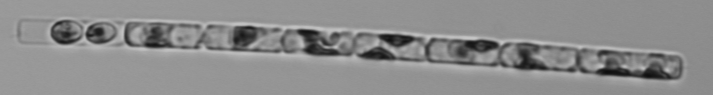
Label: Guinardia_delicatula_TAG_internal_parasite